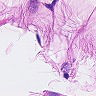
Metastatic tissue present: no